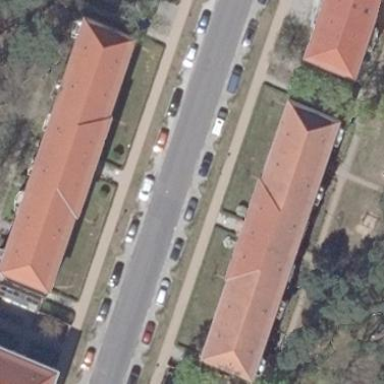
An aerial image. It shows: Footway made of paving stones.